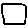
Label: square